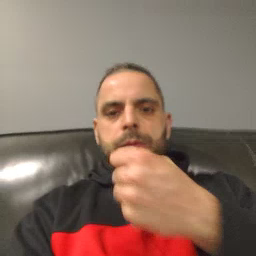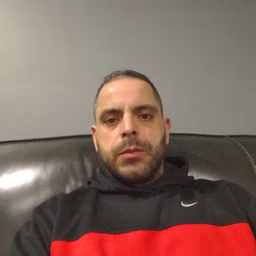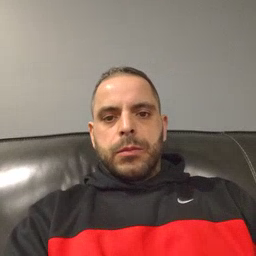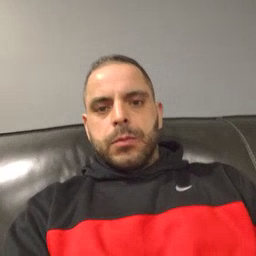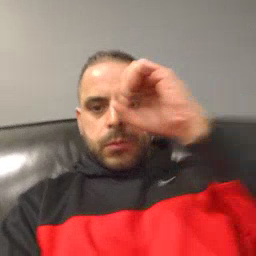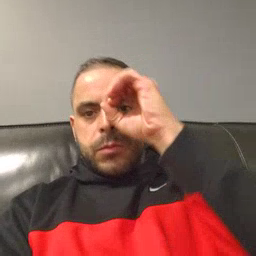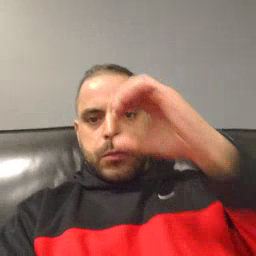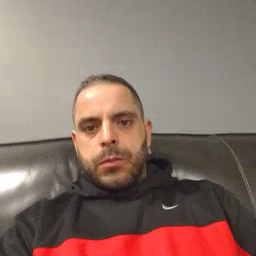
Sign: owl